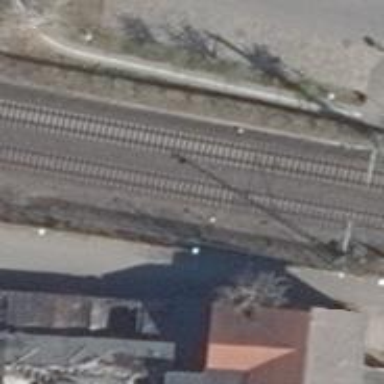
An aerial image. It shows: Railway signal.